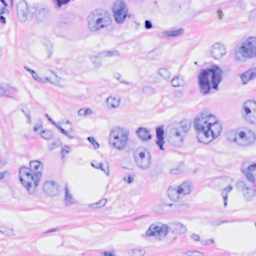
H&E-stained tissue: Breast